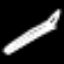
Label: pencil